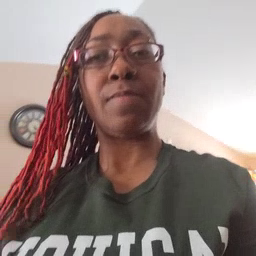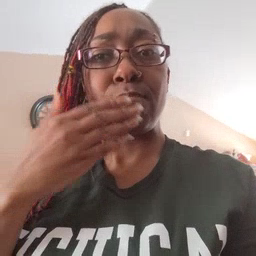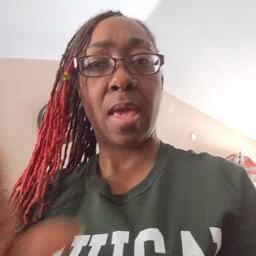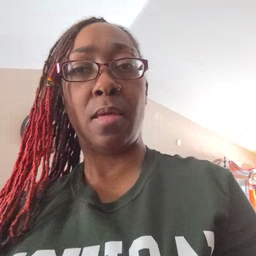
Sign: bad